Question: I'm attempting to create a T4 template that generates source code for calling stored procedures that are contained in another project in my solution. I am able to successfully enumerate the .sql files in the solution, add them to a 'TSqlModel', and use that model to retrieve the list of stored procedures as 'TSqlObject' instances. Now, I need to enumerate the parameters for each stored procedure, and this is where I'm getting hung up.
When I debug my template, I can see that the 'TSqlObject' instances have a 'ContextObject' property, and this property contains, among other things, the list of parameters that I need to generate my code. When I attempt to access this property from my template, however, the compiler complains that the property doesn't exist:
> Error 1 Compiling transformation: 'Microsoft.SqlServer.Dac.Model.TSqlObject' does not contain a definition for 'ContextObject' and no extension method 'ContextObject' accepting a first argument of type 'Microsoft.SqlServer.Dac.Model.TSqlObject' could be found (are you missing a using directive or an assembly reference?) d:\Code\cs est_sproccodegen\CallingProject\sproc_template.tt 34 111 CallingProject
I can definitely access this 'ContextObject' property from the Immediate window while debugging, but it is not available at compile time.

What am I doing wrong?
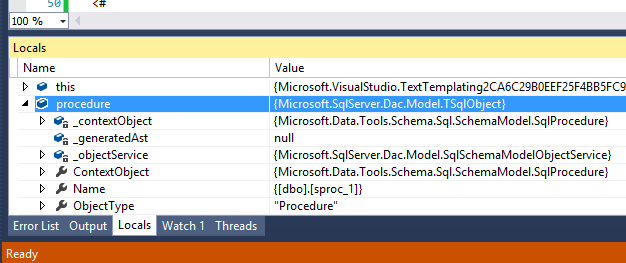
Answer: The property isn't listed <URL>, which probably means it's internal or private. Only public and protected accessible members are included in the docs.
Checking it out in JustDecompile, you can see it is, in fact, .